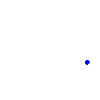
Particle: kaon